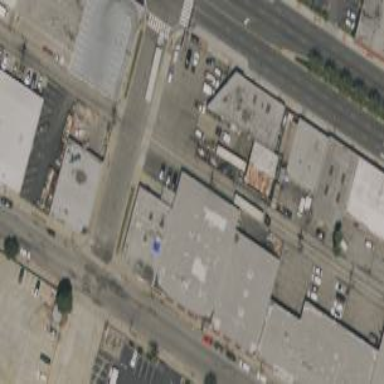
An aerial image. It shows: Warehouse building.